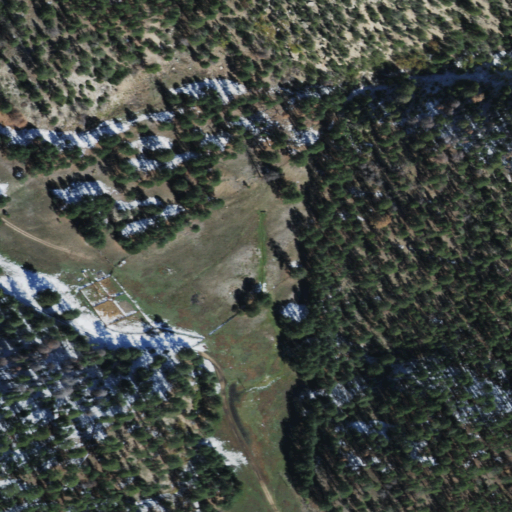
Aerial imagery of valley in Arizona named Riggs Canyon containing grassland, evergreen forest, and shrub